Field crop: maize
Growth stage: 2
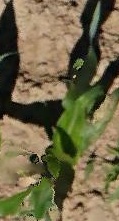
Species: maize